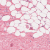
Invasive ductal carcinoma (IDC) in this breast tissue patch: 0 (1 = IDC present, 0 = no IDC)